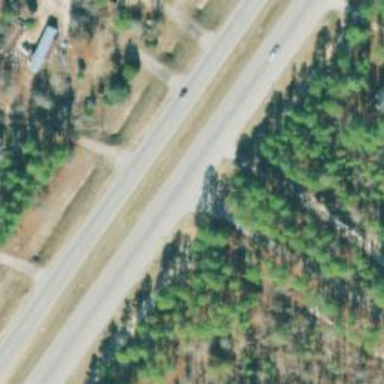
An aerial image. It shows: Expressway with asphalt surface categorized as trunk highway.